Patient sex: M
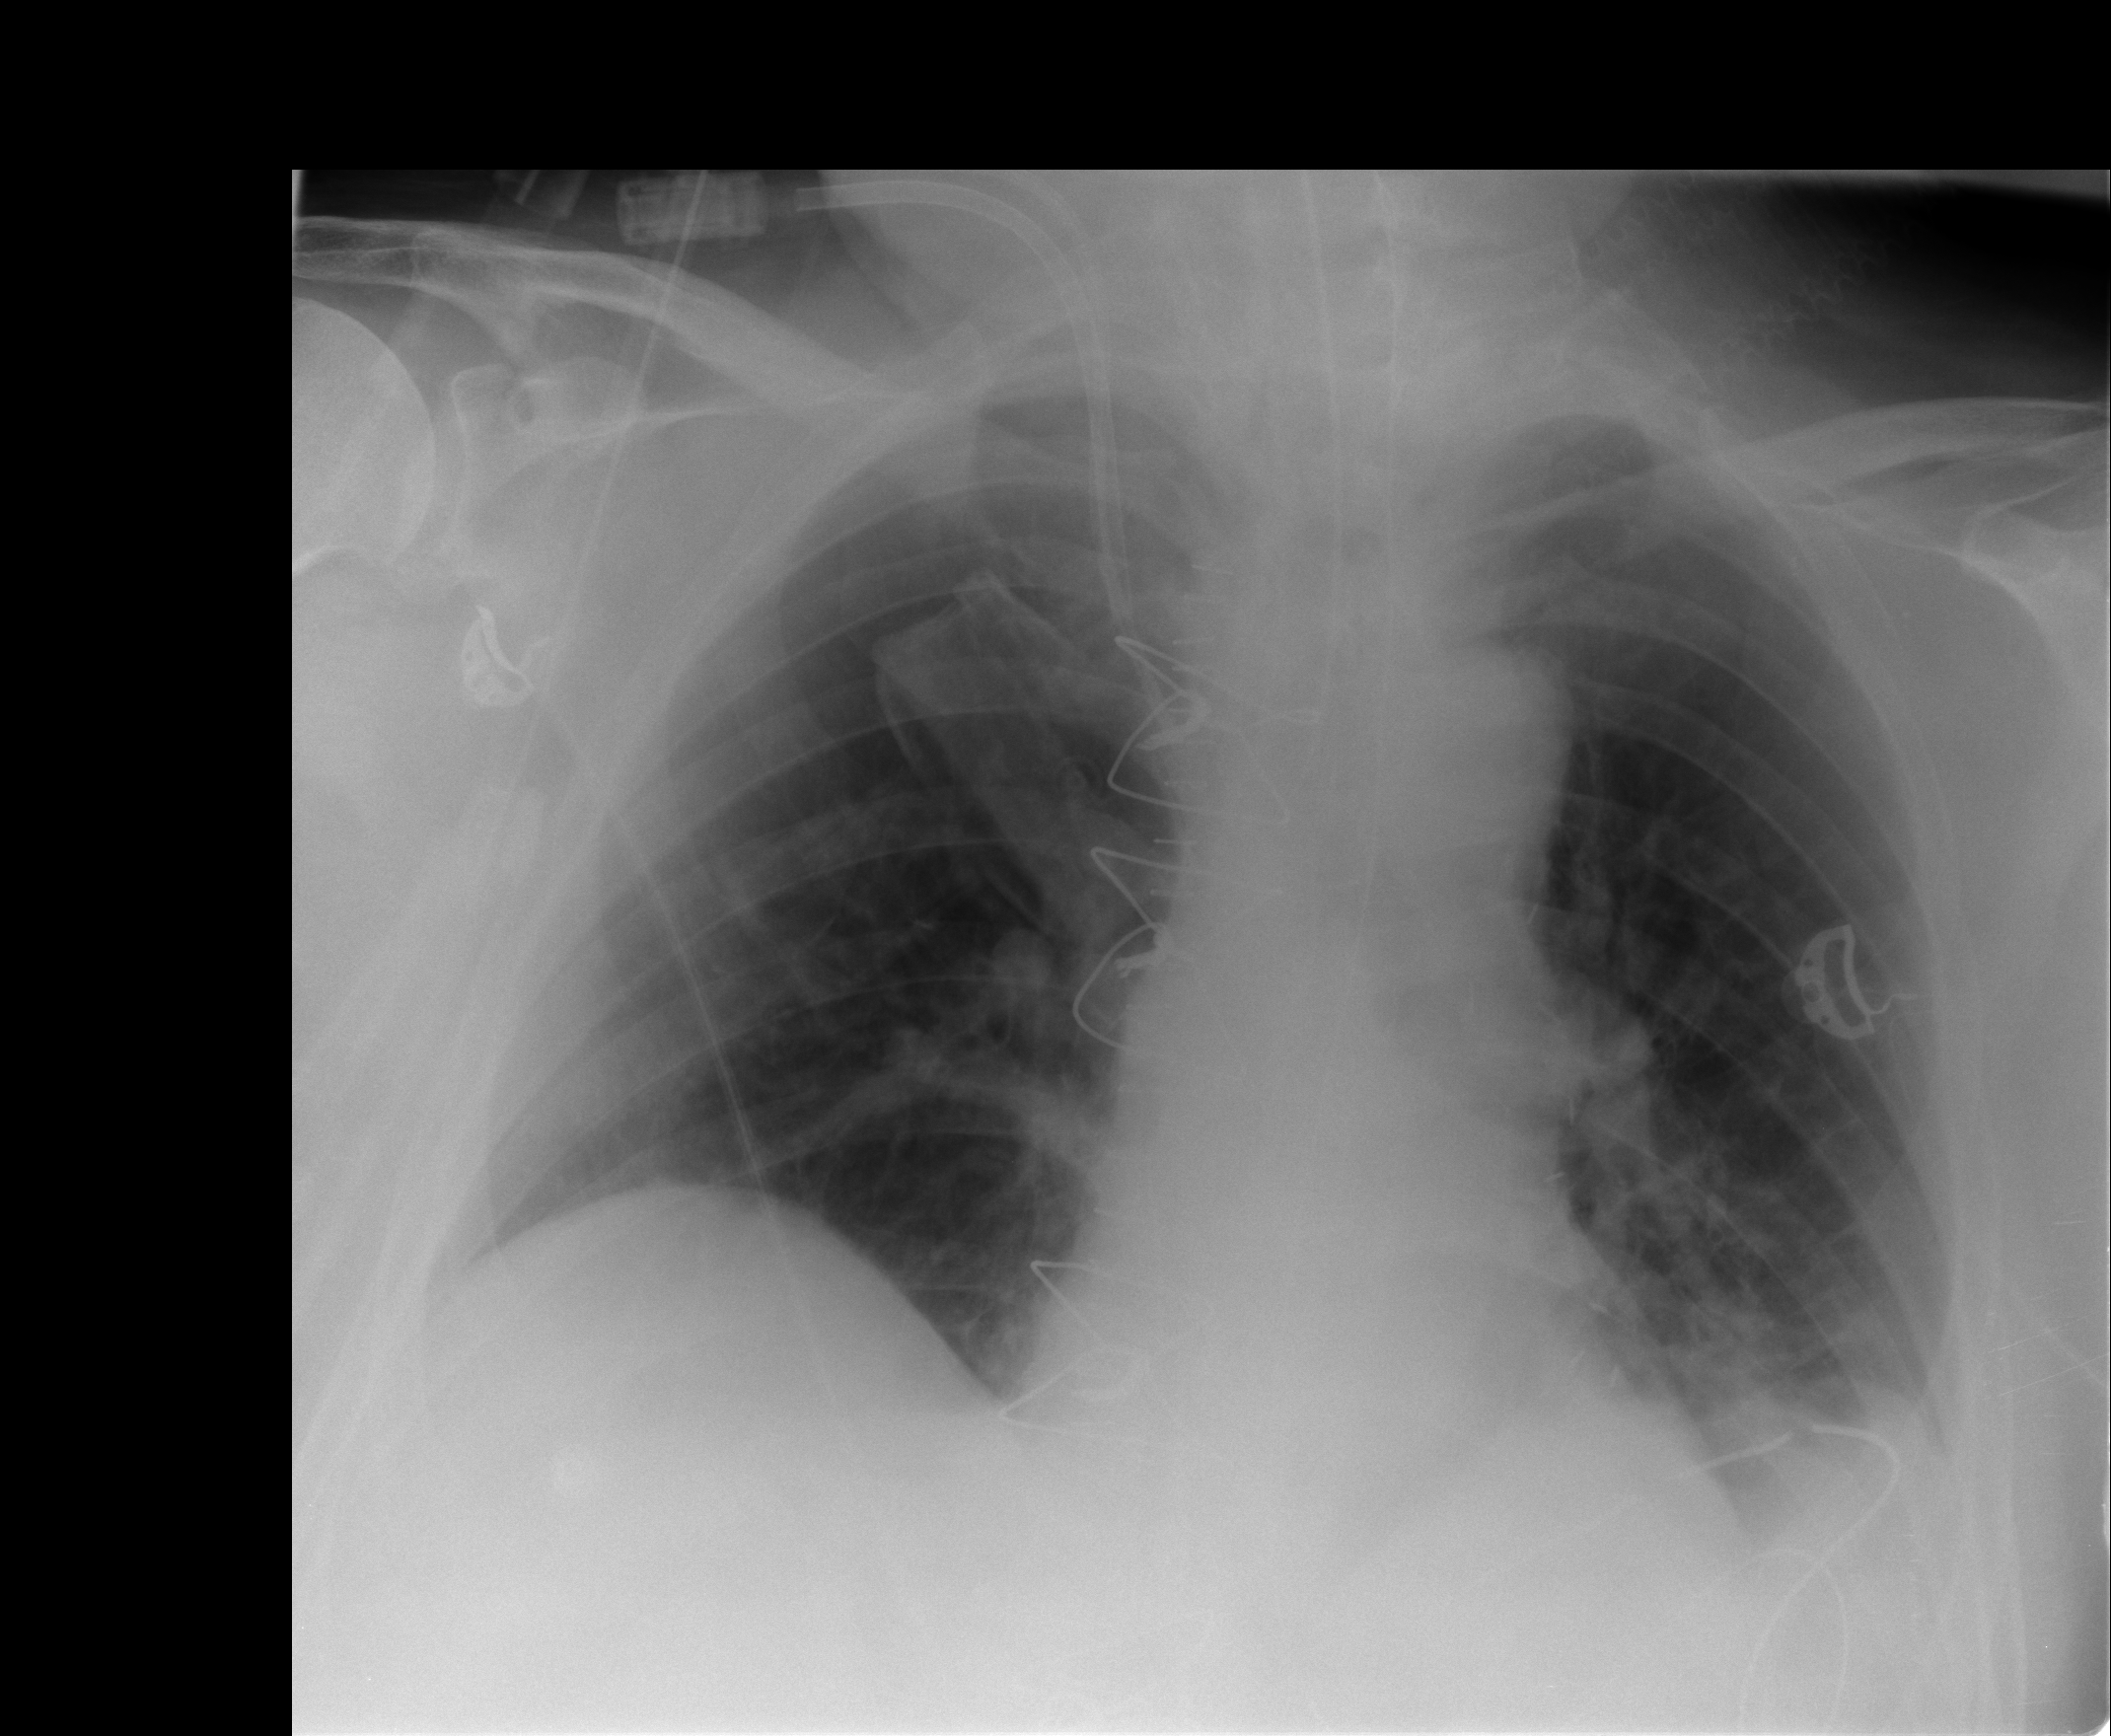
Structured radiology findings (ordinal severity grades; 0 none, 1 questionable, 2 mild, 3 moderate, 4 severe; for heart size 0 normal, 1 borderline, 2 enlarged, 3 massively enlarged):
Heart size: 0
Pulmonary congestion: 0
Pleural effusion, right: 0
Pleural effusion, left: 0
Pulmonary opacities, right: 0
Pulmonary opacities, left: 0
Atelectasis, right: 2
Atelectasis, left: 2